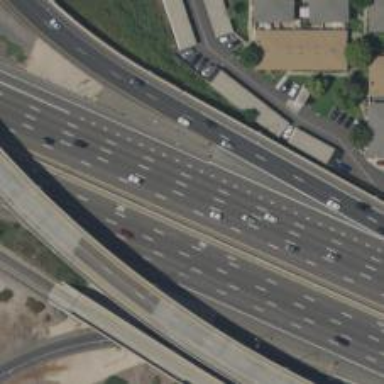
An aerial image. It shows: Motorway junction.